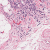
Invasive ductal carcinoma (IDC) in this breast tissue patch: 1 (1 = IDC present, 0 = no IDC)